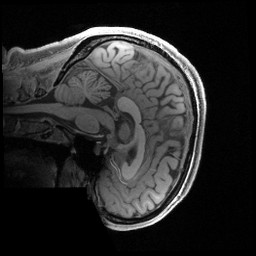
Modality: T1w
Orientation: sagittal
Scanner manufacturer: siemens
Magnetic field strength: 3 T
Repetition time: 2.4 s
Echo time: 0.00222 s